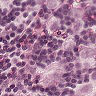
Metastatic tissue present: yes